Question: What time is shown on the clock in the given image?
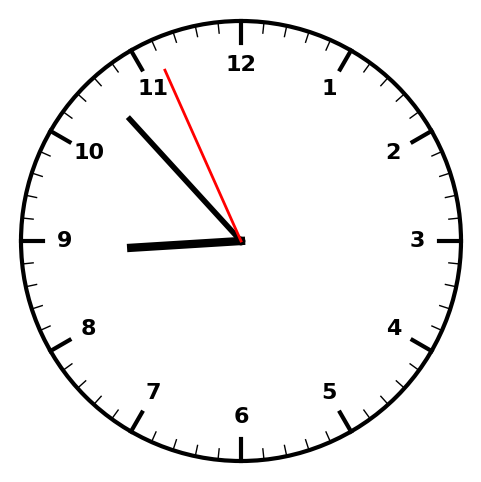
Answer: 08:52:56